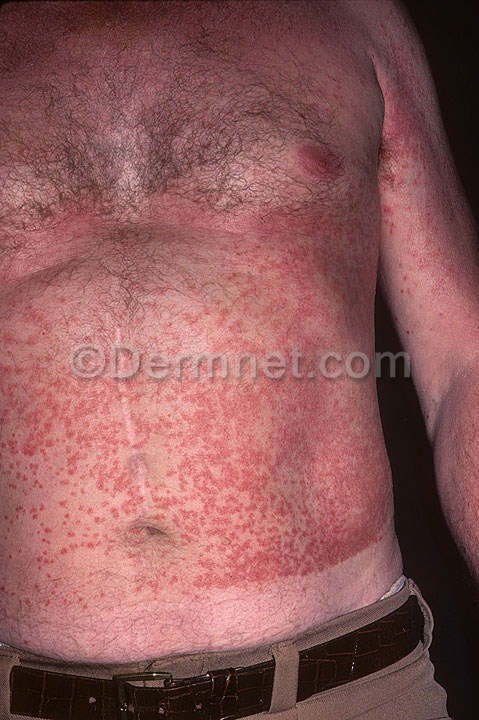
Disease: Psoriasis pictures Lichen Planus and related diseases